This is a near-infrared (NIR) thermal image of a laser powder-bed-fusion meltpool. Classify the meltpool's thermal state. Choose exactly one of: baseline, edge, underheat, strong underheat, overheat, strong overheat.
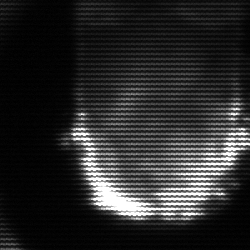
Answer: baseline